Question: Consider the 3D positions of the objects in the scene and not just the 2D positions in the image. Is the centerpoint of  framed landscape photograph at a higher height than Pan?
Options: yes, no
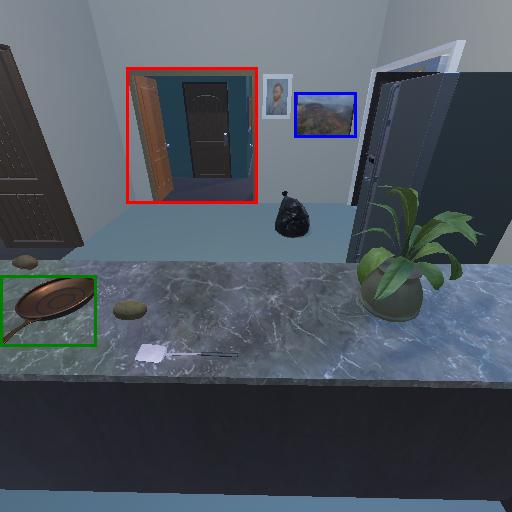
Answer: yes